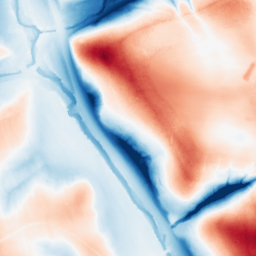
Category: trend_removal
Decomposition family: local_polynomial
Decomposition parameters: window_size: 101
degree: 2
Upsampling method: cubic_catmull_rom
Upsampling parameters: scale: 8
Upsampling scale: 8